Question: I am trying to get a basic example of Spring and Quartz to work. Here is the tutorial I am following: <URL>
I have copied everything as exactly as far as I can tell, but I don't see anything in the output window.
'''
<beans xmlns="http://www.springframework.org/schema/beans"
xmlns:xsi="http://www.w3.org/2001/XMLSchema-instance"
xsi:schemaLocation="http://www.springframework.org/schema/beans
http://www.springframework.org/schema/beans/spring-beans-3.0.xsd">
<bean id="runMeTask" class="com.ksc.jobs.RunMeTask" />
<!-- Spring Quartz -->
<bean name="runMeJob" class="org.springframework.scheduling.quartz.JobDetailBean">
<property name="jobClass" value="com.ksc.jobs.RunMeJob" />
<property name="jobDataAsMap">
<map>
<entry key="runMeTask" value-ref="runMeTask" />
</map>
</property>
</bean>
<bean id="simpleTrigger" class="org.springframework.scheduling.quartz.SimpleTriggerBean">
<property name="jobDetail" ref="runMeJob" />
<property name="repeatInterval" value="5000" />
<property name="startDelay" value="1000" />
</bean>
<bean class="org.springframework.scheduling.quartz.SchedulerFactoryBean">
<property name="jobDetails">
<list>
<ref bean="runMeJob" />
</list>
</property>
<property name="triggers">
<list>
<ref bean="simpleTrigger" />
</list>
</property>
</bean>
</beans>
'''
'''
<?xml version="1.0" encoding="UTF-8"?>
<beans xmlns="http://www.springframework.org/schema/beans"
xmlns:xsi="http://www.w3.org/2001/XMLSchema-instance"
xsi:schemaLocation="http://www.springframework.org/schema/beans http://www.springframework.org/schema/beans/spring-beans-3.0.xsd">
<import resource="spring-quartz.xml"/>
</beans>
'''

Do I need to manually start the job somehow? I see in that tutorial and in others, they usually start a quartz job inside a 'main()' method. Coming from a .NET background that seems a little odd to me, as I only know 'main' methods to be in desktop apps; not web apps. In ASP.NET we have 'Global.asax' where we can call code to run when the web app starts. Is there some equivalent in Java? Or maybe this isn't even the problem at all? I'm just guessing here. If anyone has any idea about how to solve this or even just gives me a working sample (can be different to the one above even; I'm not fussy)... then I would most appreciate it. I just need a basic working sample that I can then later modify to my requirements.
Here's the glassfish server output, if it helps:
[NOTE: Removed due to body length of this post being too long. Else I wouldn't be able to post Edit #3 below.]
Some progress, but still not working. I have added the log4j file as suggested by @shuttsy and here is the new output from glassfish:
'''
Launching GlassFish on Felix platform
INFO: Running GlassFish Version: GlassFish Server Open Source Edition 3.1.2.2 (build 5)
INFO: Registered org.glassfish.ha.store.adapter.cache.ShoalBackingStoreProxy for persistence-type = replicated in BackingStoreFactoryRegistry
INFO: Grizzly Framework 1.9.50 started in: 0ms - bound to [0.0.0.0:3700]
INFO: Grizzly Framework 1.9.50 started in: 31ms - bound to [0.0.0.0:8080]
INFO: Grizzly Framework 1.9.50 started in: 15ms - bound to [0.0.0.0:8181]
INFO: Grizzly Framework 1.9.50 started in: 15ms - bound to [0.0.0.0:4848]
INFO: Grizzly Framework 1.9.50 started in: 0ms - bound to [0.0.0.0:7676]
INFO: The Admin Console is already installed, but not yet loaded.
INFO: GlassFish Server Open Source Edition 3.1.2.2 (5) startup time : Felix (1,750ms), startup services(771ms), total(2,521ms)
INFO: HV000001: Hibernate Validator 4.3.0.Final
INFO: JMX005: JMXStartupService had Started JMXConnector on JMXService URL service:jmx:rmi://Matt-Laptop:8686/jndi/rmi://Matt-Laptop:8686/jmxrmi
INFO: Grizzly Framework 1.9.50 started in: 0ms - bound to [0.0.0.0:8080]
INFO: Grizzly Framework 1.9.50 started in: 0ms - bound to [0.0.0.0:8181]
INFO: Created EjbThreadPoolExecutor with thread-core-pool-size 16 thread-max-pool-size 32 thread-keep-alive-seconds 60 thread-queue-capacity <PHONE> allow-core-thread-timeout false
INFO: SEC1002: Security Manager is OFF.
INFO: SEC1010: Entering Security Startup Service
INFO: SEC1143: Loading policy provider com.sun.enterprise.security.provider.PolicyWrapper.
INFO: SEC1115: Realm [admin-realm] of classtype [com.sun.enterprise.security.auth.realm.file.FileRealm] successfully created.
INFO: SEC1115: Realm [file] of classtype [com.sun.enterprise.security.auth.realm.file.FileRealm] successfully created.
INFO: SEC1115: Realm [certificate] of classtype [com.sun.enterprise.security.auth.realm.certificate.CertificateRealm] successfully created.
INFO: SEC1011: Security Service(s) Started Successfully
INFO: WEB0169: Created HTTP listener [http-listener-1] on host/port [0.0.0.0:8080]
INFO: WEB0169: Created HTTP listener [http-listener-2] on host/port [0.0.0.0:8181]
INFO: WEB0169: Created HTTP listener [admin-listener] on host/port [0.0.0.0:4848]
INFO: WEB0171: Created virtual server [server]
INFO: WEB0171: Created virtual server [__asadmin]
INFO: WEB0172: Virtual server [server] loaded default web module []
SEVERE: Exception while visiting com/sun/gjc/spi/JdbcObjectsFactory.class of size 3615
java.lang.NullPointerException
at org.glassfish.hk2.classmodel.reflect.impl.TypesImpl.getType(TypesImpl.java:78)
at org.glassfish.hk2.classmodel.reflect.impl.ModelClassVisitor.visit(ModelClassVisitor.java:119)
at org.objectweb.asm.ClassReader.accept(Unknown Source)
at org.objectweb.asm.ClassReader.accept(Unknown Source)
at org.glassfish.hk2.classmodel.reflect.Parser$5.on(Parser.java:363)
at org.glassfish.hk2.classmodel.reflect.util.JarArchive.onSelectedEntries(JarArchive.java:125)
at org.glassfish.hk2.classmodel.reflect.Parser.doJob(Parser.java:348)
at org.glassfish.hk2.classmodel.reflect.Parser.access$300(Parser.java:70)
at org.glassfish.hk2.classmodel.reflect.Parser$3.call(Parser.java:307)
at org.glassfish.hk2.classmodel.reflect.Parser$3.call(Parser.java:296)
at java.util.concurrent.FutureTask$Sync.innerRun(FutureTask.java:334)
at java.util.concurrent.FutureTask.run(FutureTask.java:166)
at java.util.concurrent.ThreadPoolExecutor.runWorker(ThreadPoolExecutor.java:1110)
at java.util.concurrent.ThreadPoolExecutor$Worker.run(ThreadPoolExecutor.java:603)
at java.lang.Thread.run(Thread.java:722)
INFO: EclipseLink, version: Eclipse Persistence Services - 2.3.2.v20111125-r10461
INFO: file:/C:/Users/Matt/Documents/NetBeansProjects/KSC/build/web/WEB-INF/classes/_KSCPU login successful
WARNING: Multiple [2] JMX MBeanServer instances exist, we will use the server at index [0] : [com.sun.enterprise.v3.admin.DynamicInterceptor@28245558].
WARNING: JMX MBeanServer in use: [com.sun.enterprise.v3.admin.DynamicInterceptor@28245558] from index [0]
WARNING: JMX MBeanServer in use: [com.sun.jmx.mbeanserver.JmxMBeanServer@3a683b33] from index [1]
SEVERE: log4j:ERROR log4j called after unloading, see http://logging.apache.org/log4j/1.2/faq.html#unload.
SEVERE: java.lang.IllegalStateException: Class invariant violation
at org.apache.log4j.LogManager.getLoggerRepository(LogManager.java:199)
at org.apache.log4j.LogManager.getLogger(LogManager.java:228)
at org.slf4j.impl.Log4jLoggerFactory.getLogger(Log4jLoggerFactory.java:64)
at org.slf4j.LoggerFactory.getLogger(LoggerFactory.java:253)
at org.apache.commons.logging.impl.SLF4JLogFactory.getInstance(SLF4JLogFactory.java:156)
at org.apache.commons.logging.impl.SLF4JLogFactory.getInstance(SLF4JLogFactory.java:132)
at org.apache.commons.logging.LogFactory.getLog(LogFactory.java:272)
at org.springframework.beans.TypeConverterDelegate.<clinit>(TypeConverterDelegate.java:53)
at sun.misc.Unsafe.ensureClassInitialized(Native Method)
at sun.reflect.UnsafeFieldAccessorFactory.newFieldAccessor(UnsafeFieldAccessorFactory.java:43)
at sun.reflect.ReflectionFactory.newFieldAccessor(ReflectionFactory.java:140)
at java.lang.reflect.Field.acquireFieldAccessor(Field.java:949)
at java.lang.reflect.Field.getFieldAccessor(Field.java:930)
at java.lang.reflect.Field.get(Field.java:372)
at org.glassfish.web.loader.WebappClassLoader.clearReferences(WebappClassLoader.java:1833)
at org.glassfish.web.loader.WebappClassLoader.stop(WebappClassLoader.java:1662)
at org.glassfish.web.loader.WebappClassLoader.preDestroy(WebappClassLoader.java:1631)
at org.glassfish.deployment.common.DeploymentContextImpl.getClassLoader(DeploymentContextImpl.java:236)
at org.glassfish.deployment.common.DeploymentContextImpl.getClassLoader(DeploymentContextImpl.java:186)
at com.sun.enterprise.v3.server.ApplicationLifecycle.deploy(ApplicationLifecycle.java:450)
at com.sun.enterprise.v3.server.ApplicationLifecycle.deploy(ApplicationLifecycle.java:240)
at org.glassfish.deployment.admin.DeployCommand.execute(DeployCommand.java:389)
at com.sun.enterprise.v3.admin.CommandRunnerImpl$1.execute(CommandRunnerImpl.java:348)
at com.sun.enterprise.v3.admin.CommandRunnerImpl.doCommand(CommandRunnerImpl.java:363)
at com.sun.enterprise.v3.admin.CommandRunnerImpl.doCommand(CommandRunnerImpl.java:1085)
at com.sun.enterprise.v3.admin.CommandRunnerImpl.access$1200(CommandRunnerImpl.java:95)
at com.sun.enterprise.v3.admin.CommandRunnerImpl$ExecutionContext.execute(CommandRunnerImpl.java:1291)
at com.sun.enterprise.v3.admin.CommandRunnerImpl$ExecutionContext.execute(CommandRunnerImpl.java:1259)
at com.sun.enterprise.v3.admin.AdminAdapter.doCommand(AdminAdapter.java:461)
at com.sun.enterprise.v3.admin.AdminAdapter.service(AdminAdapter.java:212)
at com.sun.grizzly.tcp.http11.GrizzlyAdapter.service(GrizzlyAdapter.java:179)
at com.sun.enterprise.v3.server.HK2Dispatcher.dispath(HK2Dispatcher.java:117)
at com.sun.enterprise.v3.services.impl.ContainerMapper$Hk2DispatcherCallable.call(ContainerMapper.java:354)
at com.sun.enterprise.v3.services.impl.ContainerMapper.service(ContainerMapper.java:195)
at com.sun.grizzly.http.ProcessorTask.invokeAdapter(ProcessorTask.java:860)
at com.sun.grizzly.http.ProcessorTask.doProcess(ProcessorTask.java:757)
at com.sun.grizzly.http.ProcessorTask.process(ProcessorTask.java:1056)
at com.sun.grizzly.http.DefaultProtocolFilter.execute(DefaultProtocolFilter.java:229)
at com.sun.grizzly.DefaultProtocolChain.executeProtocolFilter(DefaultProtocolChain.java:137)
at com.sun.grizzly.DefaultProtocolChain.execute(DefaultProtocolChain.java:104)
at com.sun.grizzly.DefaultProtocolChain.execute(DefaultProtocolChain.java:90)
at com.sun.grizzly.http.HttpProtocolChain.execute(HttpProtocolChain.java:79)
at com.sun.grizzly.ProtocolChainContextTask.doCall(ProtocolChainContextTask.java:54)
at com.sun.grizzly.SelectionKeyContextTask.call(SelectionKeyContextTask.java:59)
at com.sun.grizzly.ContextTask.run(ContextTask.java:71)
at com.sun.grizzly.util.AbstractThreadPool$Worker.doWork(AbstractThreadPool.java:532)
at com.sun.grizzly.util.AbstractThreadPool$Worker.run(AbstractThreadPool.java:513)
at java.lang.Thread.run(Thread.java:722)
SEVERE: at org.apache.log4j.LogManager.getLoggerRepository(LogManager.java:199)
SEVERE: at org.apache.log4j.LogManager.getLogger(LogManager.java:228)
SEVERE: at org.slf4j.impl.Log4jLoggerFactory.getLogger(Log4jLoggerFactory.java:64)
SEVERE: at org.slf4j.LoggerFactory.getLogger(LoggerFactory.java:253)
SEVERE: at org.apache.commons.logging.impl.SLF4JLogFactory.getInstance(SLF4JLogFactory.java:156)
SEVERE: at org.apache.commons.logging.impl.SLF4JLogFactory.getInstance(SLF4JLogFactory.java:132)
SEVERE: at org.apache.commons.logging.LogFactory.getLog(LogFactory.java:272)
SEVERE: at org.springframework.beans.TypeConverterDelegate.<clinit>(TypeConverterDelegate.java:53)
SEVERE: at sun.misc.Unsafe.ensureClassInitialized(Native Method)
SEVERE: at sun.reflect.UnsafeFieldAccessorFactory.newFieldAccessor(UnsafeFieldAccessorFactory.java:43)
SEVERE: at sun.reflect.ReflectionFactory.newFieldAccessor(ReflectionFactory.java:140)
SEVERE: at java.lang.reflect.Field.acquireFieldAccessor(Field.java:949)
SEVERE: at java.lang.reflect.Field.getFieldAccessor(Field.java:930)
SEVERE: at java.lang.reflect.Field.get(Field.java:372)
SEVERE: at org.glassfish.web.loader.WebappClassLoader.clearReferences(WebappClassLoader.java:1833)
SEVERE: at org.glassfish.web.loader.WebappClassLoader.stop(WebappClassLoader.java:1662)
SEVERE: at org.glassfish.web.loader.WebappClassLoader.preDestroy(WebappClassLoader.java:1631)
SEVERE: at org.glassfish.deployment.common.DeploymentContextImpl.getClassLoader(DeploymentContextImpl.java:236)
SEVERE: at org.glassfish.deployment.common.DeploymentContextImpl.getClassLoader(DeploymentContextImpl.java:186)
SEVERE: at com.sun.enterprise.v3.server.ApplicationLifecycle.deploy(ApplicationLifecycle.java:450)
SEVERE: at com.sun.enterprise.v3.server.ApplicationLifecycle.deploy(ApplicationLifecycle.java:240)
SEVERE: at org.glassfish.deployment.admin.DeployCommand.execute(DeployCommand.java:389)
SEVERE: at com.sun.enterprise.v3.admin.CommandRunnerImpl$1.execute(CommandRunnerImpl.java:348)
SEVERE: at com.sun.enterprise.v3.admin.CommandRunnerImpl.doCommand(CommandRunnerImpl.java:363)
SEVERE: at com.sun.enterprise.v3.admin.CommandRunnerImpl.doCommand(CommandRunnerImpl.java:1085)
SEVERE: at com.sun.enterprise.v3.admin.CommandRunnerImpl.access$1200(CommandRunnerImpl.java:95)
SEVERE: at com.sun.enterprise.v3.admin.CommandRunnerImpl$ExecutionContext.execute(CommandRunnerImpl.java:1291)
SEVERE: at com.sun.enterprise.v3.admin.CommandRunnerImpl$ExecutionContext.execute(CommandRunnerImpl.java:1259)
SEVERE: at com.sun.enterprise.v3.admin.AdminAdapter.doCommand(AdminAdapter.java:461)
SEVERE: at com.sun.enterprise.v3.admin.AdminAdapter.service(AdminAdapter.java:212)
SEVERE: at com.sun.grizzly.tcp.http11.GrizzlyAdapter.service(GrizzlyAdapter.java:179)
SEVERE: at com.sun.enterprise.v3.server.HK2Dispatcher.dispath(HK2Dispatcher.java:117)
SEVERE: at com.sun.enterprise.v3.services.impl.ContainerMapper$Hk2DispatcherCallable.call(ContainerMapper.java:354)
SEVERE: at com.sun.enterprise.v3.services.impl.ContainerMapper.service(ContainerMapper.java:195)
SEVERE: at com.sun.grizzly.http.ProcessorTask.invokeAdapter(ProcessorTask.java:860)
SEVERE: at com.sun.grizzly.http.ProcessorTask.doProcess(ProcessorTask.java:757)
SEVERE: at com.sun.grizzly.http.ProcessorTask.process(ProcessorTask.java:1056)
SEVERE: at com.sun.grizzly.http.DefaultProtocolFilter.execute(DefaultProtocolFilter.java:229)
SEVERE: at com.sun.grizzly.DefaultProtocolChain.executeProtocolFilter(DefaultProtocolChain.java:137)
SEVERE: at com.sun.grizzly.DefaultProtocolChain.execute(DefaultProtocolChain.java:104)
SEVERE: at com.sun.grizzly.DefaultProtocolChain.execute(DefaultProtocolChain.java:90)
SEVERE: at com.sun.grizzly.http.HttpProtocolChain.execute(HttpProtocolChain.java:79)
SEVERE: at com.sun.grizzly.ProtocolChainContextTask.doCall(ProtocolChainContextTask.java:54)
SEVERE: at com.sun.grizzly.SelectionKeyContextTask.call(SelectionKeyContextTask.java:59)
SEVERE: at com.sun.grizzly.ContextTask.run(ContextTask.java:71)
SEVERE: at com.sun.grizzly.util.AbstractThreadPool$Worker.doWork(AbstractThreadPool.java:532)
SEVERE: at com.sun.grizzly.util.AbstractThreadPool$Worker.run(AbstractThreadPool.java:513)
SEVERE: at java.lang.Thread.run(Thread.java:722)
INFO: EJB5181:Portable JNDI names for EJB EventApplicationService: [java:global/KSC/EventApplicationService!com.ksc.services.EventApplicationService, java:global/KSC/EventApplicationService]
INFO: EJB5181:Portable JNDI names for EJB SiteSettingService: [java:global/KSC/SiteSettingService!com.ksc.services.SiteSettingService, java:global/KSC/SiteSettingService]
INFO: EJB5181:Portable JNDI names for EJB EventsService: [java:global/KSC/EventsService, java:global/KSC/EventsService!com.ksc.services.EventsService]
INFO: EJB5181:Portable JNDI names for EJB UserService: [java:global/KSC/UserService, java:global/KSC/UserService!com.ksc.services.UserService]
INFO: EJB5181:Portable JNDI names for EJB RoleService: [java:global/KSC/RoleService!com.ksc.services.RoleService, java:global/KSC/RoleService]
INFO: EJB5181:Portable JNDI names for EJB AnnouncementService: [java:global/KSC/AnnouncementService!com.ksc.services.AnnouncementService, java:global/KSC/AnnouncementService]
INFO: EJB5181:Portable JNDI names for EJB UserInRoleService: [java:global/KSC/UserInRoleService, java:global/KSC/UserInRoleService!com.ksc.services.UserInRoleService]
INFO: WELD-000900 1.1.8 (Final)
INFO: PWC1412: WebModule[null] ServletContext.log():No Spring WebApplicationInitializer types detected on classpath
INFO: PWC1412: WebModule[null] ServletContext.log():Initializing Spring root WebApplicationContext
SEVERE: log4j:WARN No appenders could be found for logger (org.springframework.web.context.ContextLoader).
SEVERE: log4j:WARN Please initialize the log4j system properly.
SEVERE: log4j:WARN See http://logging.apache.org/log4j/1.2/faq.html#noconfig for more info.
INFO: PWC1412: WebModule[null] ServletContext.log():Initializing Spring FrameworkServlet 'dispatcher'
INFO: WEB0671: Loading application [KSC] at [/KSC]
INFO: KSC was successfully deployed in 10,070 milliseconds.
'''
So, we have a new error here (which may or may not be related to my original question) about Quartz. It seems the error is JDBC related. I am using sqljdbc4 driver: <URL>
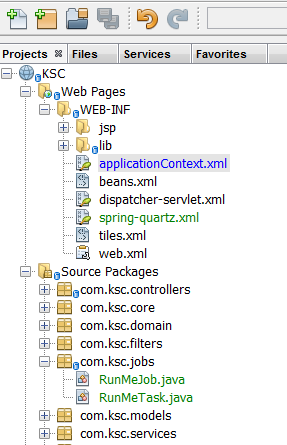
Answer: Finally I found a working solution!!!
Basically, I took everything that was in 'spring-quartz.xml' and stuck it in my 'dispatcher-servlet.xml' instead... now it is running.. lovely...
I'd still like to know why the other way didn't work though. I'm guessing that either:
1. The line: <import resource="spring-quartz.xml"/> didn't work.. or:
2. The applicationContext.xml file itself is not being loaded..
I'm no java expert, so I don't know the answer to that one. If anyone does have an idea, please post it here. Anyway, thanks everyone for trying. :-)